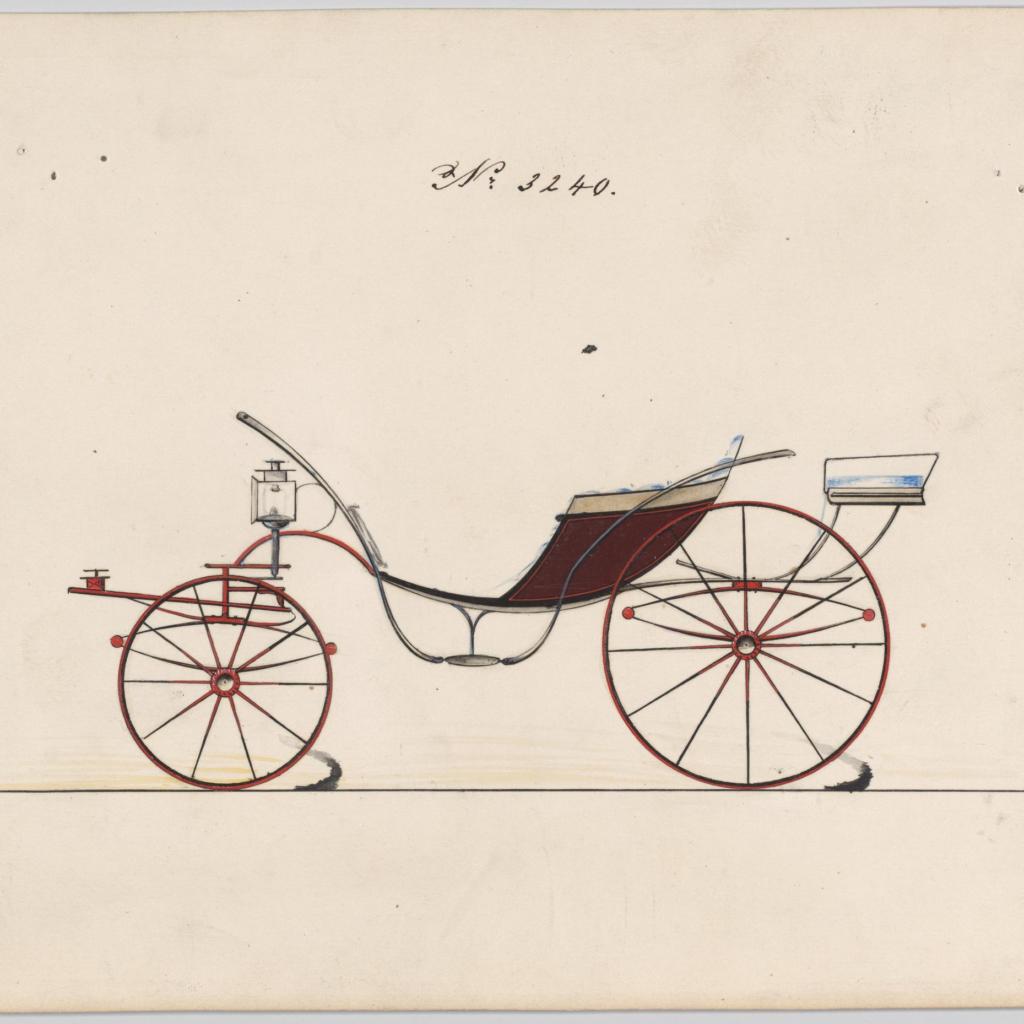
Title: Design for Pony Phaeton, no. 3240
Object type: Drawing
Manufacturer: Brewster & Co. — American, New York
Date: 1876
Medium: Pen and black ink, watercolor and gouache with gum arabic
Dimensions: Sheet: 6 1/16 x 9 1/8 in. (15.4 x 23.2 cm)
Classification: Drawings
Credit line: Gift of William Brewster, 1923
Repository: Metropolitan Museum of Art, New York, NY